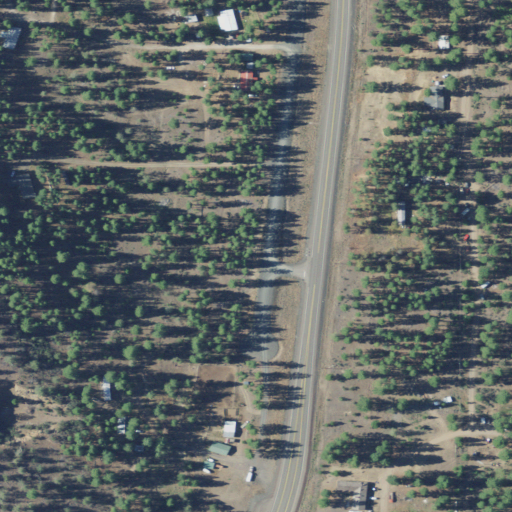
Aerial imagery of valley in Oregon named Wildhorse Canyon containing evergreen forest, shrub, open development, low intensity development, and medium intensity development